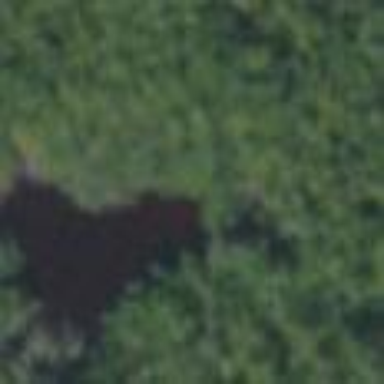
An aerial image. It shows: Pond surrounded by natural water.